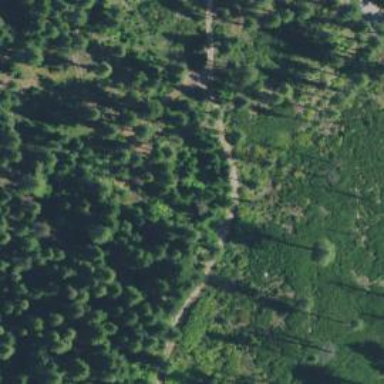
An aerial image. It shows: Path.